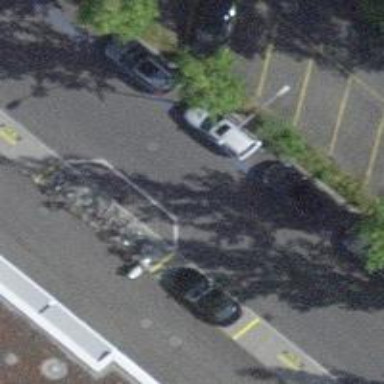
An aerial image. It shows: Bicycle parking area with stands.